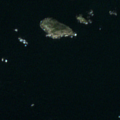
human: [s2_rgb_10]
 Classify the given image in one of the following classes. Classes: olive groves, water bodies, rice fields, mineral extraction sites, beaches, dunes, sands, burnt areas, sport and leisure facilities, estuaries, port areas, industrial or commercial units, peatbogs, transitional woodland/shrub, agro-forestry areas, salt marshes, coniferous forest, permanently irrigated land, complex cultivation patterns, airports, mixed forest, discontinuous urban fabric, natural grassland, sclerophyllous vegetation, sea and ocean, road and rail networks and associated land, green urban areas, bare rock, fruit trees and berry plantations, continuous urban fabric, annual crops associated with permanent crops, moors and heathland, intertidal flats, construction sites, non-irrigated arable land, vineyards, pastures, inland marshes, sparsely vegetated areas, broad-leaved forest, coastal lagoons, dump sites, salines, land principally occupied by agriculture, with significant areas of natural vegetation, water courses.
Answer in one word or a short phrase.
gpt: sea and ocean